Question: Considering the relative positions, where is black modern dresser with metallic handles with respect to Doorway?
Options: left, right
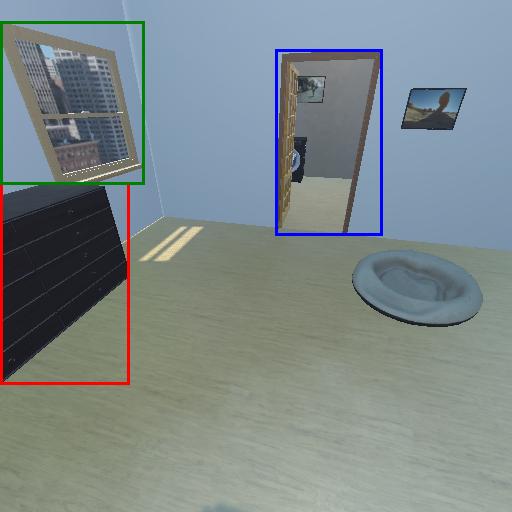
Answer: left